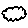
Label: cloud